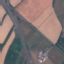
Land use / land cover: Highway